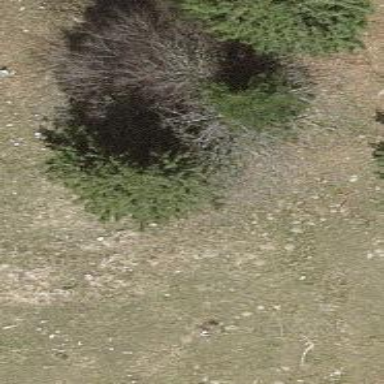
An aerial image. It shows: Single tag "natural: tree."